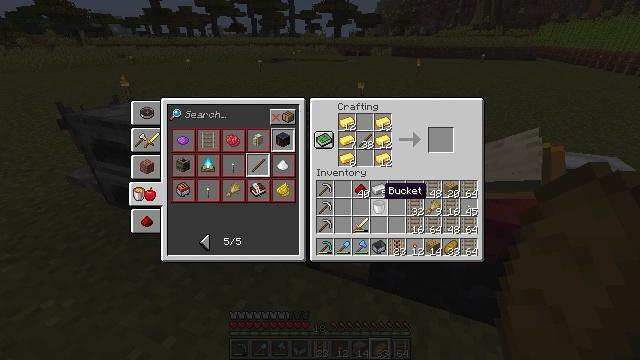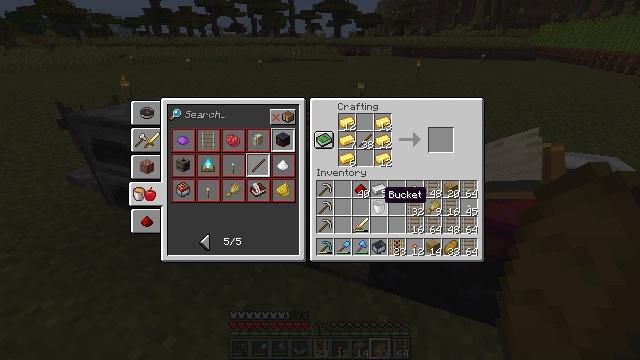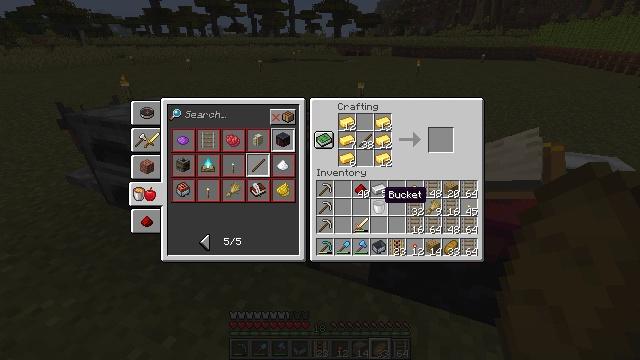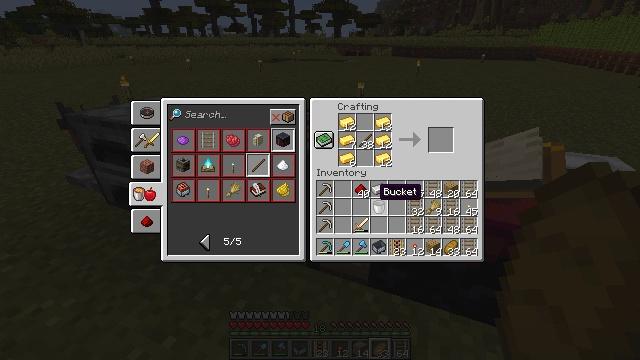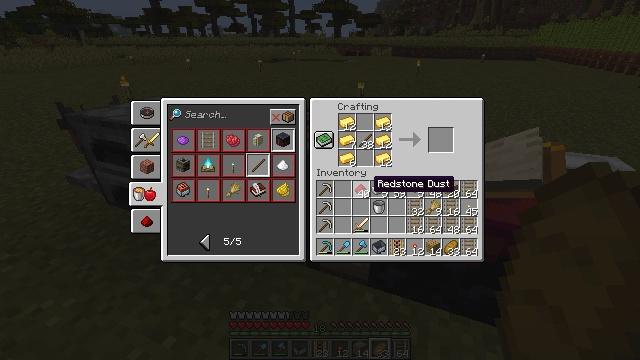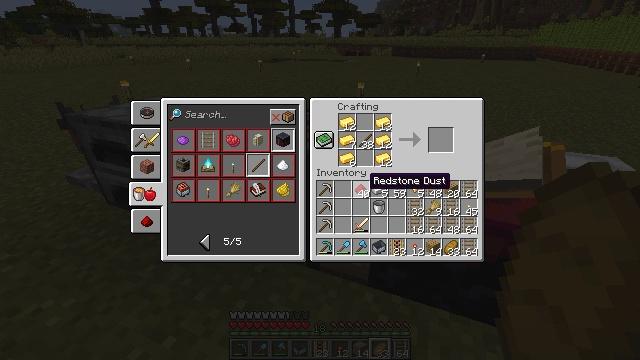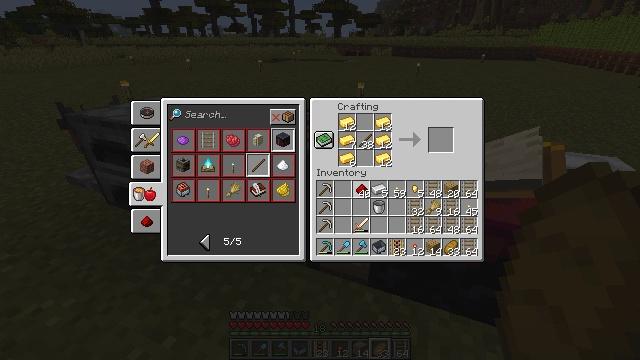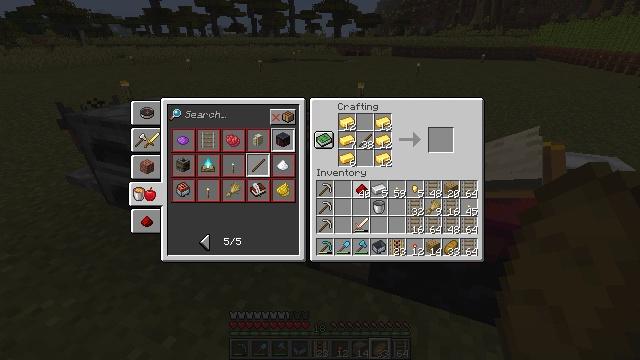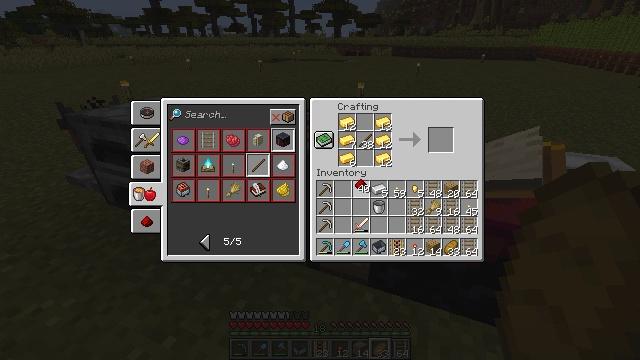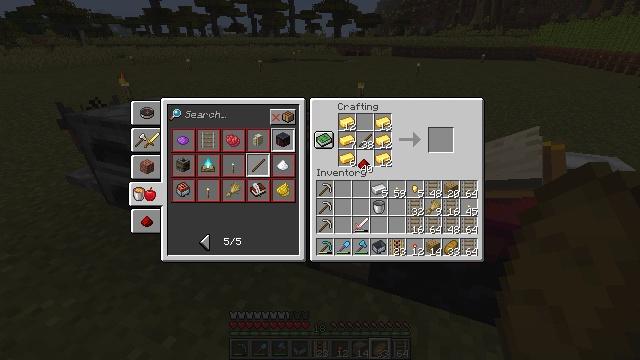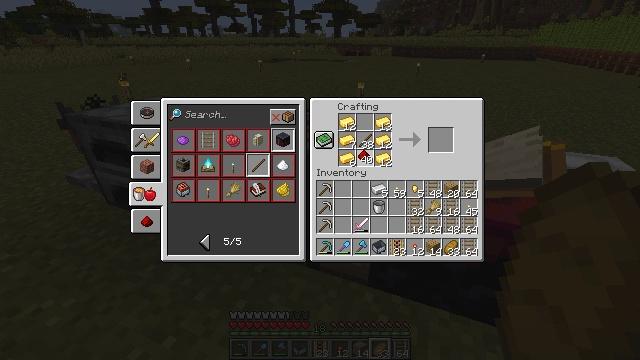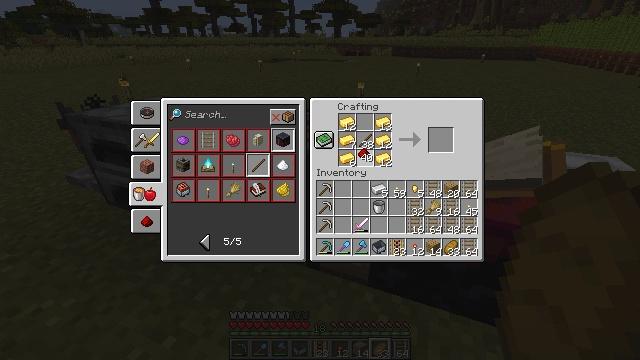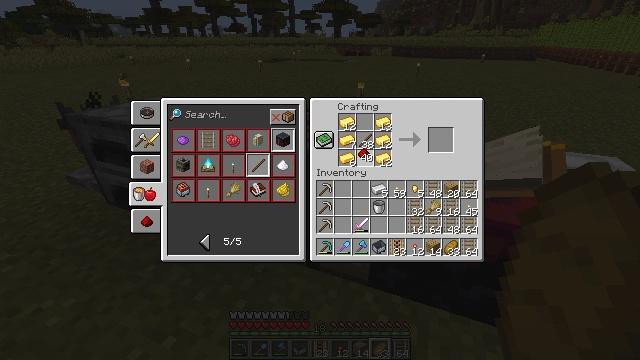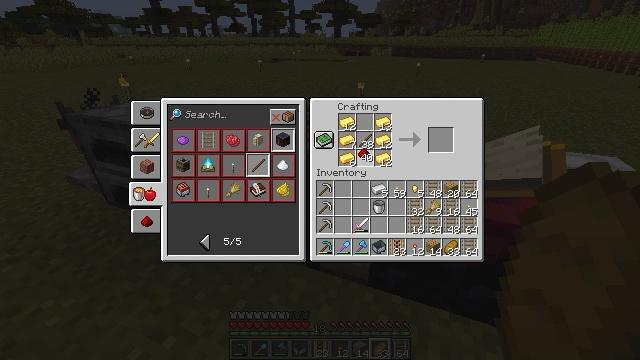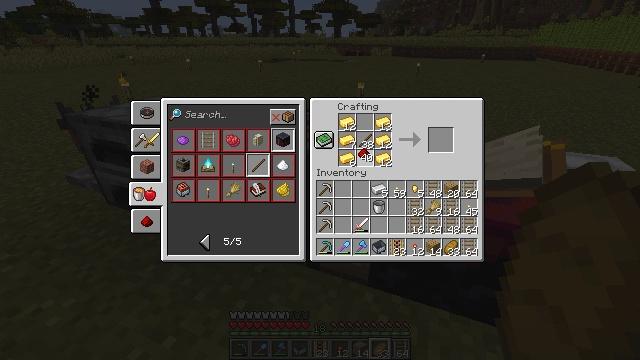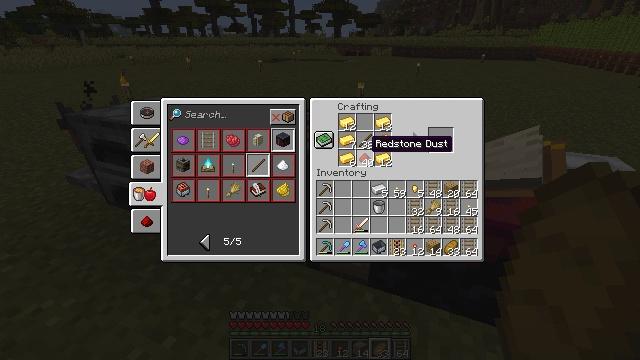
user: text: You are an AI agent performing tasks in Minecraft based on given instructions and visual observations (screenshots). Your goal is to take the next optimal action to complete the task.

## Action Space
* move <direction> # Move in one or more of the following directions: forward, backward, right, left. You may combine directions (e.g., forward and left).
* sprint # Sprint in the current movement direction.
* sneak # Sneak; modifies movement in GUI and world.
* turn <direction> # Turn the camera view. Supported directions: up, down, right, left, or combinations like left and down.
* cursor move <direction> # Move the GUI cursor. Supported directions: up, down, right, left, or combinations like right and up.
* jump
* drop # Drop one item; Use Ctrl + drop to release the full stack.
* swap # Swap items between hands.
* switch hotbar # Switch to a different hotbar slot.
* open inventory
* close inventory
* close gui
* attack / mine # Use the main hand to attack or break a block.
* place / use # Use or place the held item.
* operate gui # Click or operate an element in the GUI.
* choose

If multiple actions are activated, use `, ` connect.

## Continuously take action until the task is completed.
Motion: motion action
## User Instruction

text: Use sticks and gold to craft a powered rail.
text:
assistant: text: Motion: no_op
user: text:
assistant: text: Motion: no_op
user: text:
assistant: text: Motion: no_op
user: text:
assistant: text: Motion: cursor move up
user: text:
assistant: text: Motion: no_op
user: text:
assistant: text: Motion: operate gui
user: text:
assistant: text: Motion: operate gui
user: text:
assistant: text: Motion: operate gui
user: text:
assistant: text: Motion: cursor move up
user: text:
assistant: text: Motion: cursor move up
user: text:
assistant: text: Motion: no_op
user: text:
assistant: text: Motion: operate gui
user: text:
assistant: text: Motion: operate gui
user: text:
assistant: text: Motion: operate gui
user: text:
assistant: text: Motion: no_op
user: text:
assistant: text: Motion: no_op
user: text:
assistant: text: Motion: no_op
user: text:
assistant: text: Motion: no_op
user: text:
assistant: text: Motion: no_op
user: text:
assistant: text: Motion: cursor move right
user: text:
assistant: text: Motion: cursor move right
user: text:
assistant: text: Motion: cursor move right
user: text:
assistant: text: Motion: no_op
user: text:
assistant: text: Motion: no_op
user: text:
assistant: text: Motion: no_op
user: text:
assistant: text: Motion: no_op
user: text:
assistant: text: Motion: no_op
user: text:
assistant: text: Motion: no_op
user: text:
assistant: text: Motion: no_op
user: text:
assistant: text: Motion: no_op